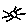
Label: sun